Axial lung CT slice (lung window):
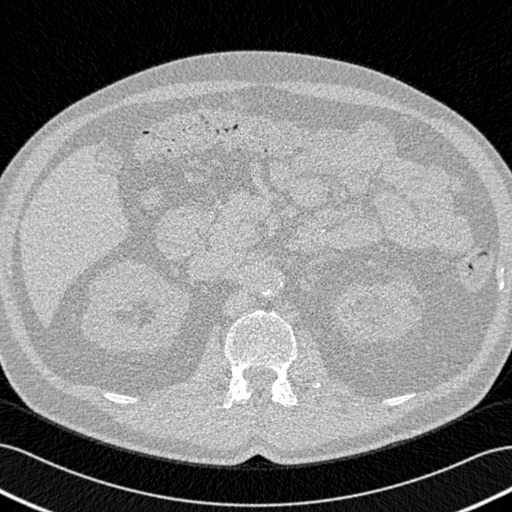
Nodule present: no